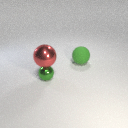
small green metal sphere to the left of large green rubber sphere